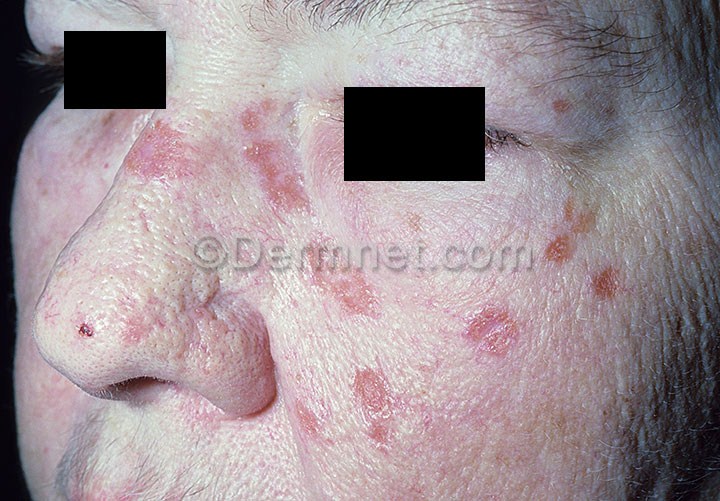
Disease: Light Diseases and Disorders of Pigmentation